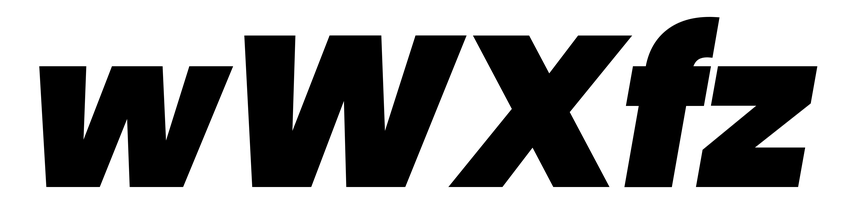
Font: Poppins-BlackItalic